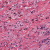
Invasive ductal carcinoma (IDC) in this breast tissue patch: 1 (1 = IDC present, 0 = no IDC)